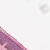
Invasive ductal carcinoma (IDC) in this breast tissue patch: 0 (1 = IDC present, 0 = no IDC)